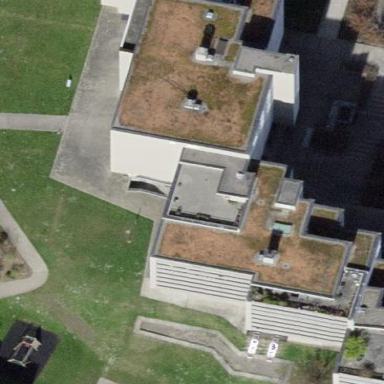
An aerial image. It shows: Residential building.